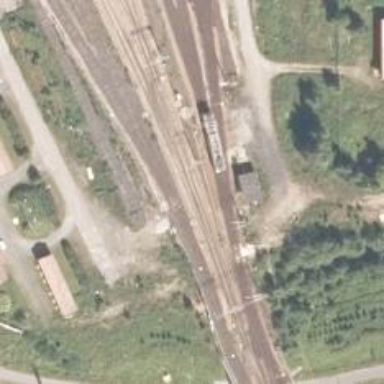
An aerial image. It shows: Railway with continuous electrified contact lines.